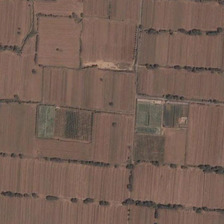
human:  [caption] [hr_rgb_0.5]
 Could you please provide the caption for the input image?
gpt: here is some blocks of farmland with trees on the edge of them .

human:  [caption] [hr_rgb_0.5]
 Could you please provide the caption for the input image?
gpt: rectangular blocks of farms are separated by straight roads and rows of trees .

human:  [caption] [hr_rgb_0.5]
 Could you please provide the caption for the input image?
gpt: the rand with some trees separates the brown farmland in several pieces .

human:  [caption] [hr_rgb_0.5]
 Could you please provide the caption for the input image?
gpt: the rand with some trees separates the brown farmland in several pieces .

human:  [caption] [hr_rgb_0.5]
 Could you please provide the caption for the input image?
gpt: some pieces of farmlands are together .